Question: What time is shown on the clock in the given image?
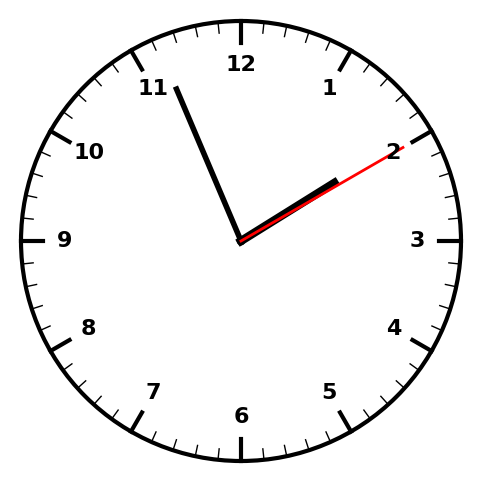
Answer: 01:56:10